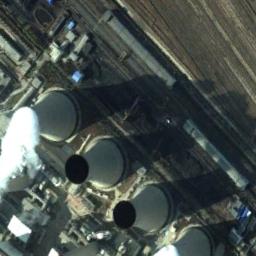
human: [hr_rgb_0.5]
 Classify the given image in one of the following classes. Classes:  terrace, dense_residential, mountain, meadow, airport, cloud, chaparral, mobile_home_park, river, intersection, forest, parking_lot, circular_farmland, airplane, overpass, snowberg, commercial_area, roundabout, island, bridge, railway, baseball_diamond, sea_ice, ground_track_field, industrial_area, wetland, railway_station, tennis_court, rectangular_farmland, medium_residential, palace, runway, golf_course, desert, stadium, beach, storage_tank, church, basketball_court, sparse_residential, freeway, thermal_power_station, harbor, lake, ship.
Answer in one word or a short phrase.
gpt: thermal_power_station